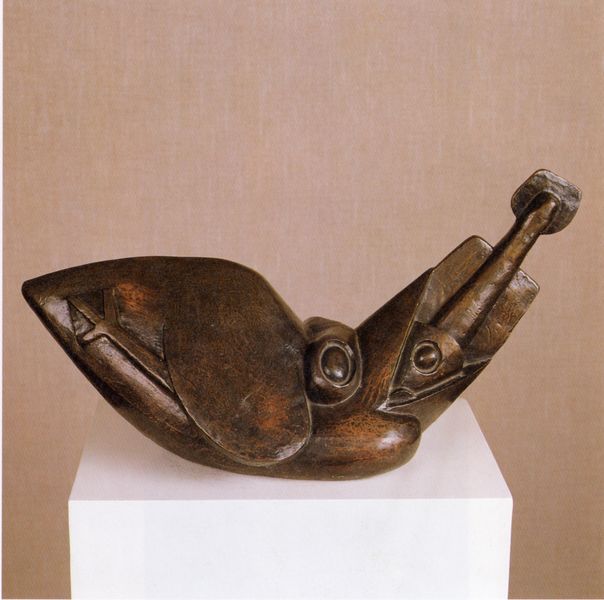
Titel: Bird Swallowing Fish, Vogel, der einen Fisch verschlingt
Künstler: Henri Gaudier-Brzeska
Standort: Bielefeld
Institution: Kunsthalle
Schlagwörter: flügel, fuß, kampf, kopf, körper, meer, vogel, weiß, kubismus, bewegung, braun, frau, holz, tisch, hund, tier, tiere, expressionismus, masse, wand, augen, sockel, stein, tod, tot, ast, auge, figur, schulter, rund, engel, skulptur, beine, bein, schnabel, biegung, bogen, moderne, korn, abstrakt, afrika, fläche, modern, formen, klein, linien, angst, metall, bronze, glatt, plastik, podest, liegend, surrealismus, foto, fotografie, messing, waage, kreuz, form, kupfer, gebogen, reiher, kunst, schnitzerei, würfel, halbkreis, halbrund, pfote, fisch, picasso, hammer, köder, fressen, gier, kolben, kralle, stahl, objekt, schaufel, spaten, moderne kunst, geburt, flosse, nahrungskette, krüppel, balance, kubus, gleichgewicht, biomorph, toto, samen, barlach, brancusi, verschlingen, verlangen, jona, bastard, ersticken, skulotur, flügerl, statl, shcultern